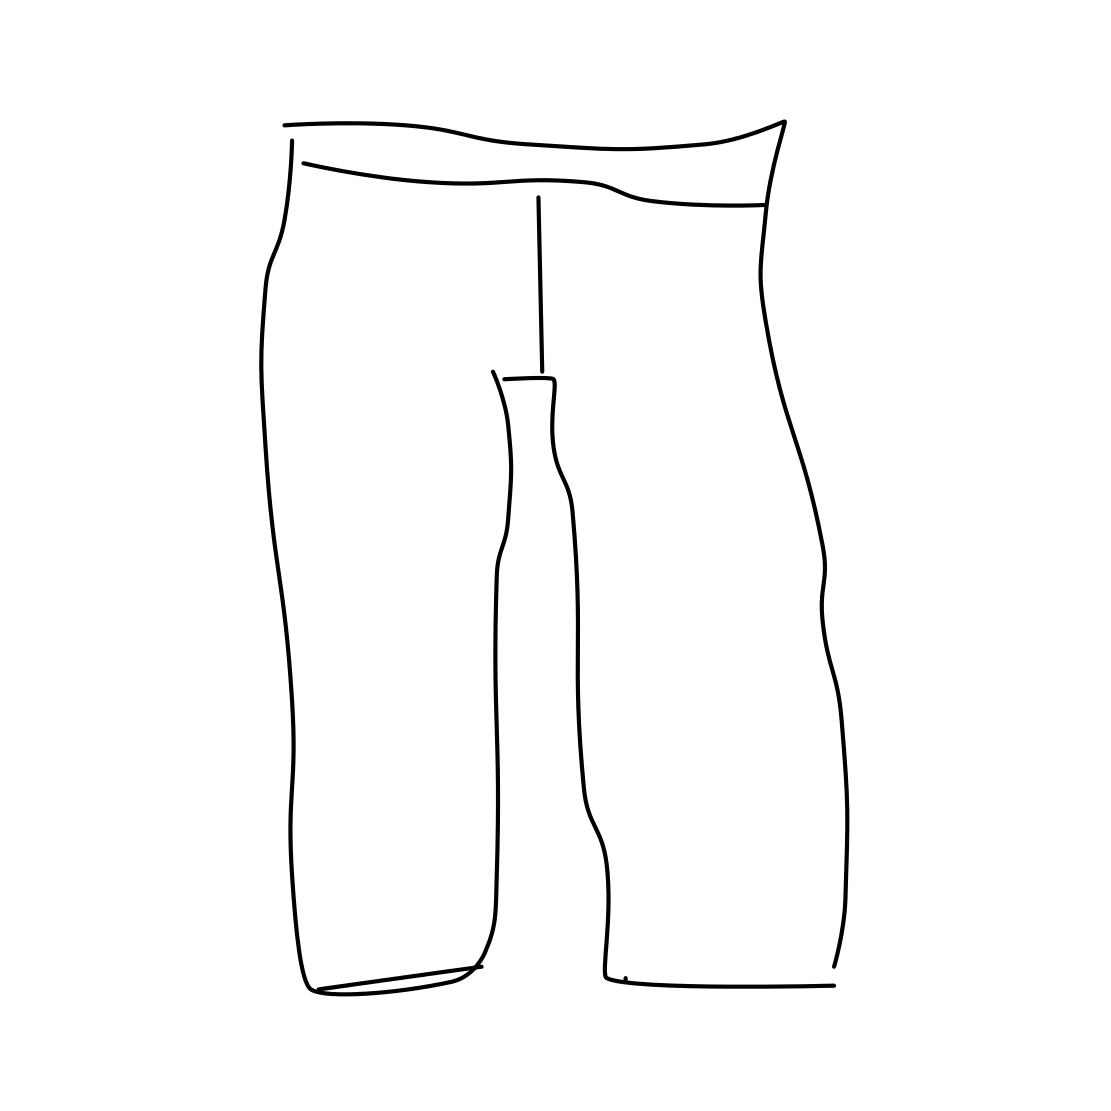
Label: trousers